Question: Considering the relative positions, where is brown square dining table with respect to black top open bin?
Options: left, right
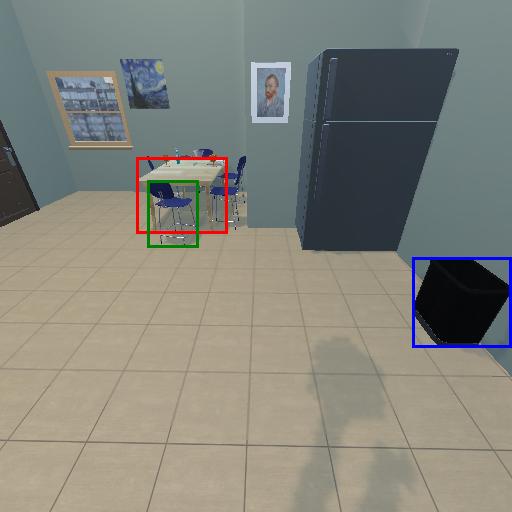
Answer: left